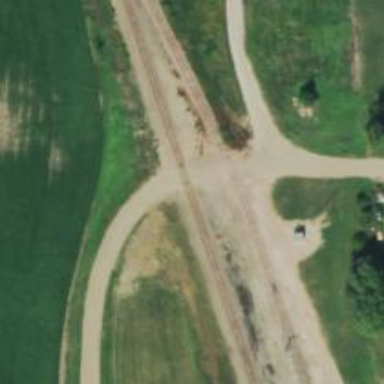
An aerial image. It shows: Railway level crossing.